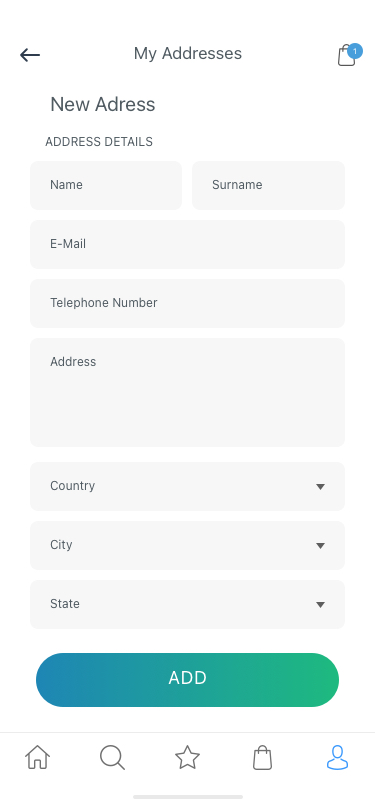
Text in this UI design:
ADD
State
City
Country
Address
Telephone Number
E-Mail
Surname
Name
ADDRESS DETAILS
New Adress
1
My Addresses